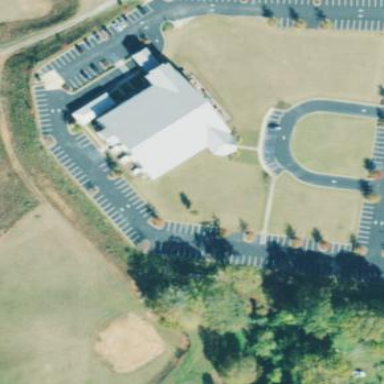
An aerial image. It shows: Building serving as place of worship.